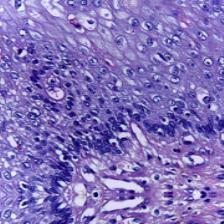
Diagnosis: Normal